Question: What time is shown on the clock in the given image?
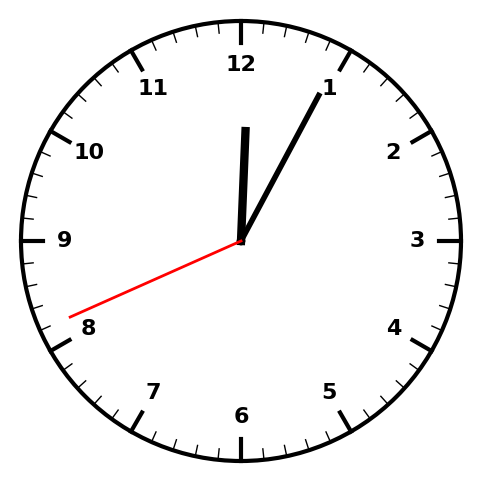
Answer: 12:04:41